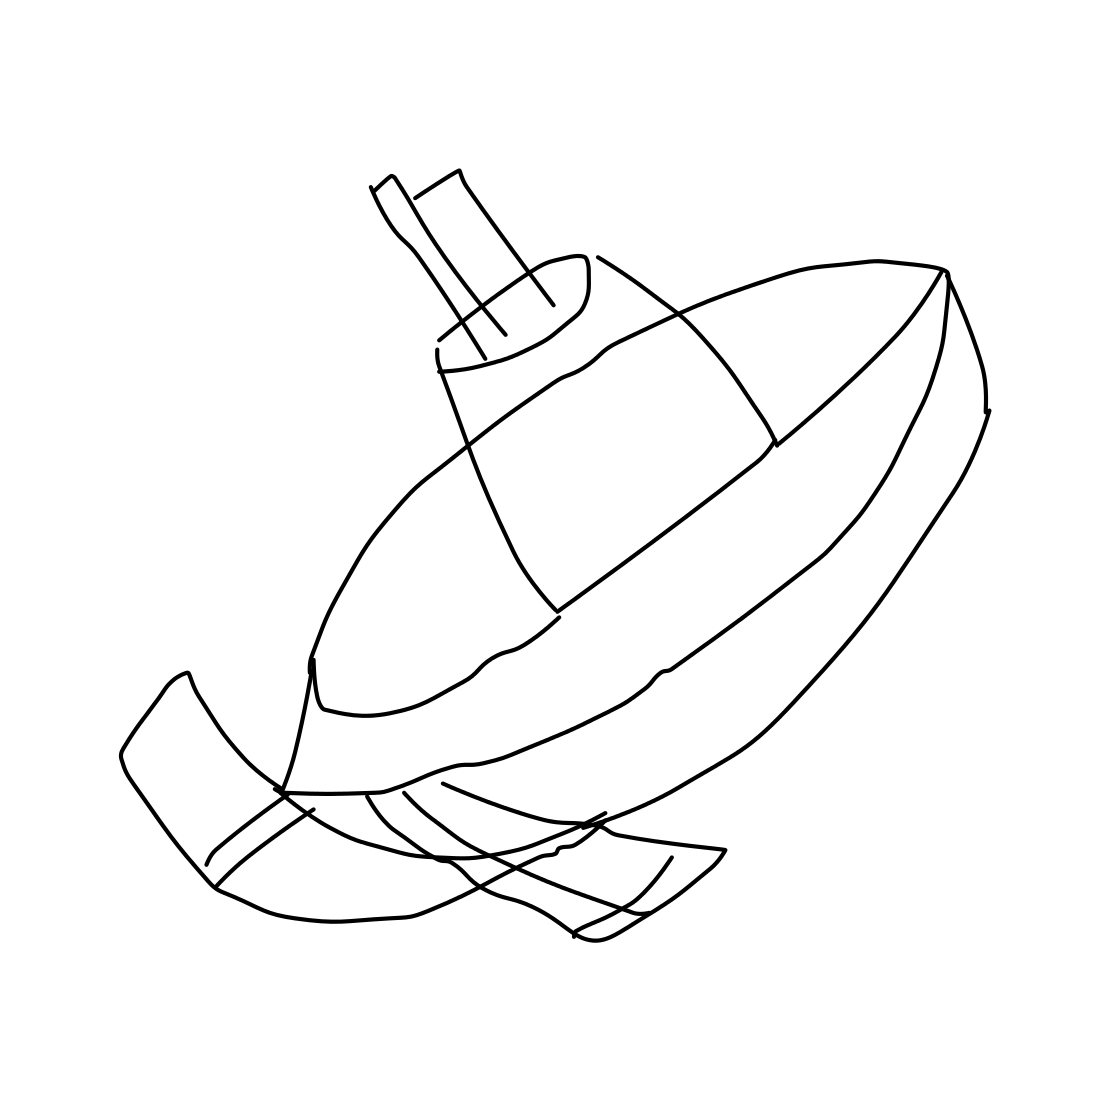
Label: submarine